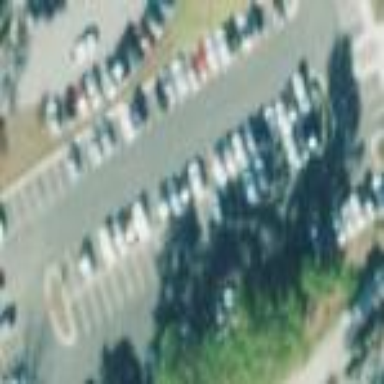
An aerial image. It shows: Parking aisle designated as service road.